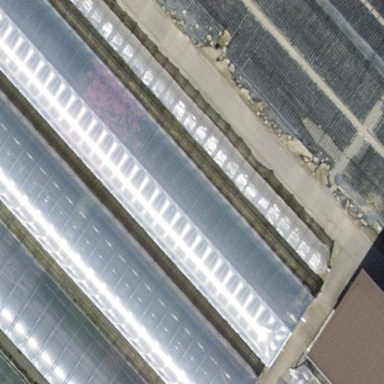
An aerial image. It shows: Greenhouse.